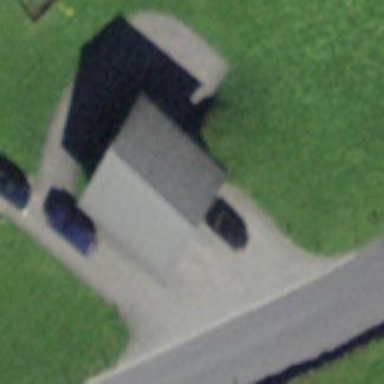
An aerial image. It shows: Garage building.